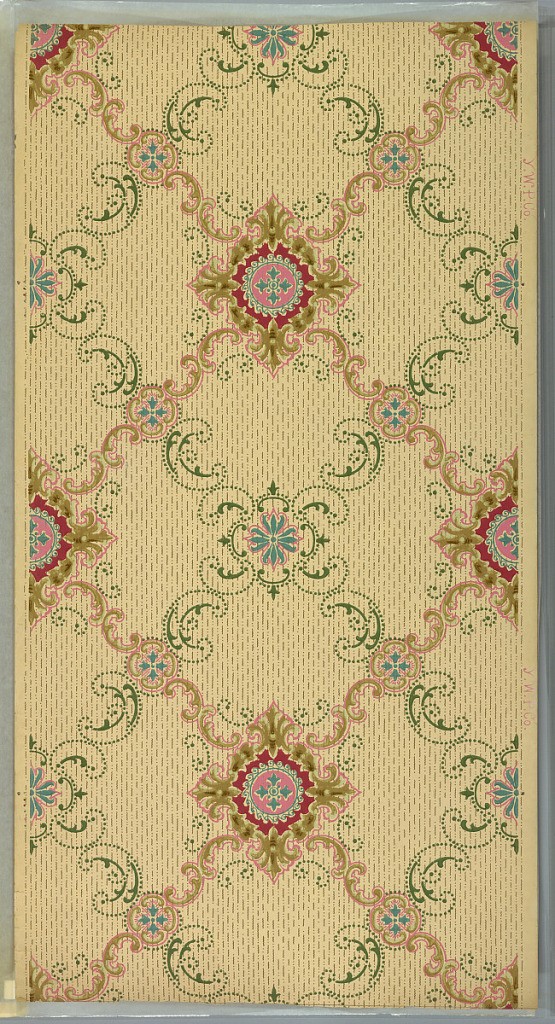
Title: Ceiling paper
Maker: York Wall Paper Company, 1895
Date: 1905–1915
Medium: Machine-printed paper
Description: Two overlapping trellisses, one of green beaded scrolls, fleurs-de-lis and a blue and pink flower center; the other gold scrolls with alternating small and large blue and pink medallions. Background has lines of dots and squiggles. Beige ground. Printed in pinks, blue, green and yellow-browns. Printed in selvedge: "Y.W.P. Co."